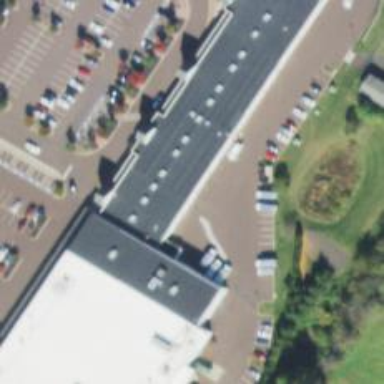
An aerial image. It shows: Post office.